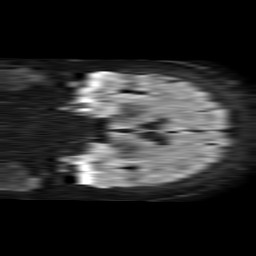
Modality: TRACE
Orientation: coronal
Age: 48
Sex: female
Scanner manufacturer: philips
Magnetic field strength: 1.5 T
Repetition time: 4.6 s
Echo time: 0.08941 s